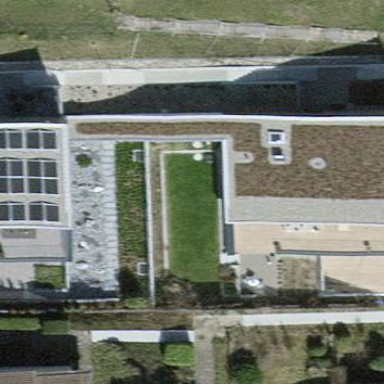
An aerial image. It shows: Building with flat roof.